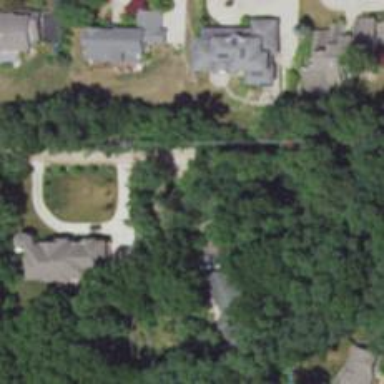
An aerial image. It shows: Driveway.